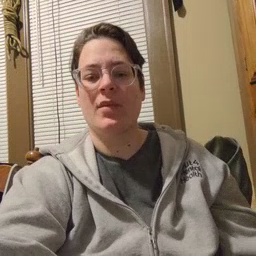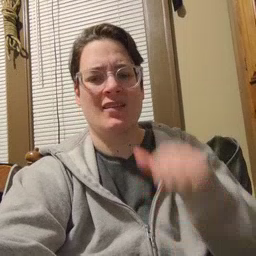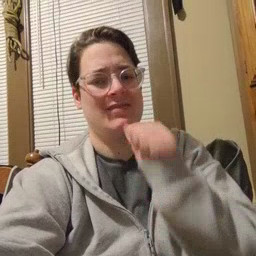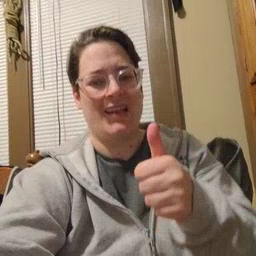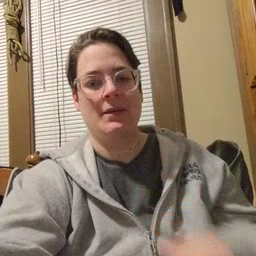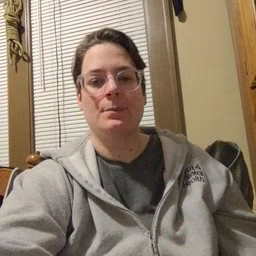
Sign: not